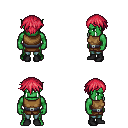
a pixel art fantasy rpg character, male body template, orc, green skin, leather chest armor, teal pants, ruby red short bangs hairstyle, black shoes, four views (front, back, left, right), 2x2 character sprite sheet, small pixel art, hard edges, no anti-aliasing